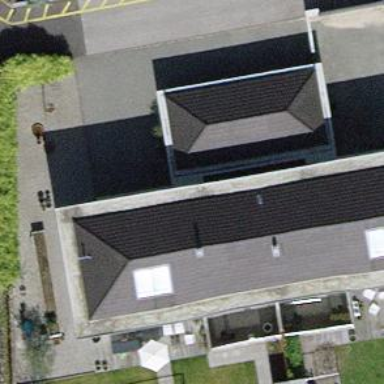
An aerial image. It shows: Garage.